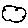
Label: cloud